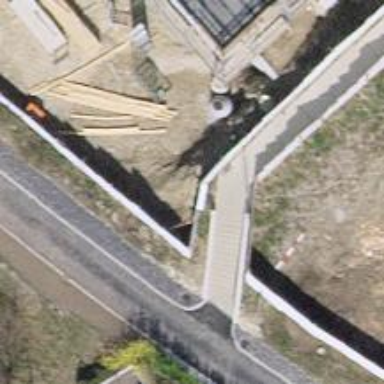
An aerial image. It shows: Set of steps on the road.